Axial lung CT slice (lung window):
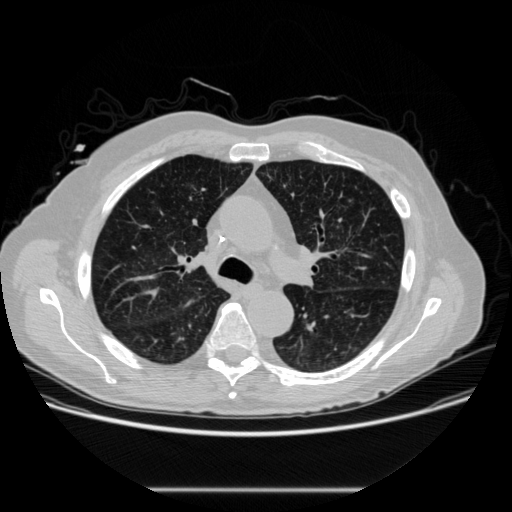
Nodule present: no